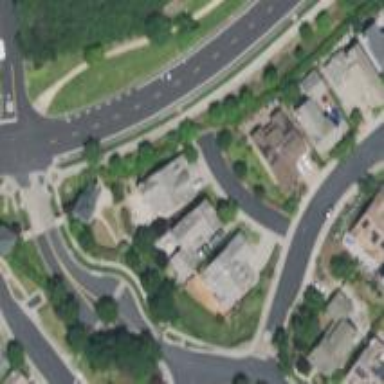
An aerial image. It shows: Residential road with sidewalk on the left.